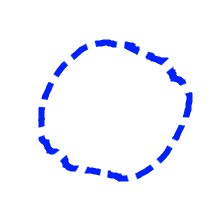
Shape: circle